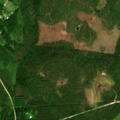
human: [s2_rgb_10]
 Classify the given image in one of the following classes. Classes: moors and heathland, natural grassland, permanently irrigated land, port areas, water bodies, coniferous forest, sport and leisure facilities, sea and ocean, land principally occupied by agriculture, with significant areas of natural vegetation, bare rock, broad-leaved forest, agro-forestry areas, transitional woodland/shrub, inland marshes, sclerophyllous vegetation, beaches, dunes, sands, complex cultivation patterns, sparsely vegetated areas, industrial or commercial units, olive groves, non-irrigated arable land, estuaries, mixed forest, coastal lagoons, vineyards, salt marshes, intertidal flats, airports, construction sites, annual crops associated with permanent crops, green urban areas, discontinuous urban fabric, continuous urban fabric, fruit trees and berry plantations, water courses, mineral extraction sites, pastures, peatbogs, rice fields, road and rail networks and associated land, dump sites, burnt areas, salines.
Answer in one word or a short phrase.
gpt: coniferous forest, mixed forest, transitional woodland/shrub